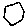
Label: hexagon